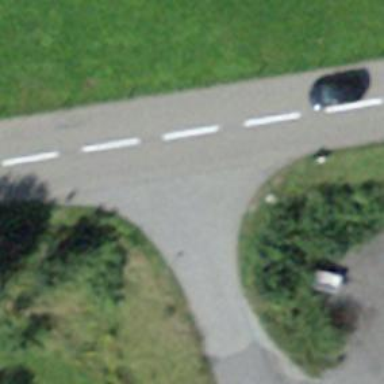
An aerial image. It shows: Primary road with asphalt surface.